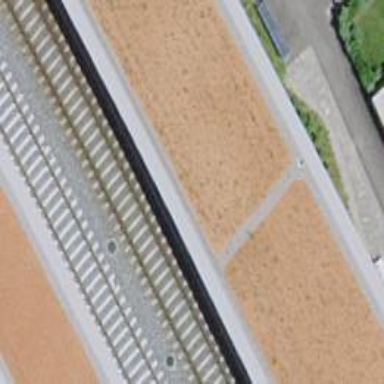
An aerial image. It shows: Railway stop with public transport stop position.